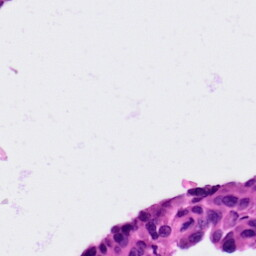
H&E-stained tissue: Ovarian